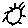
Label: sun